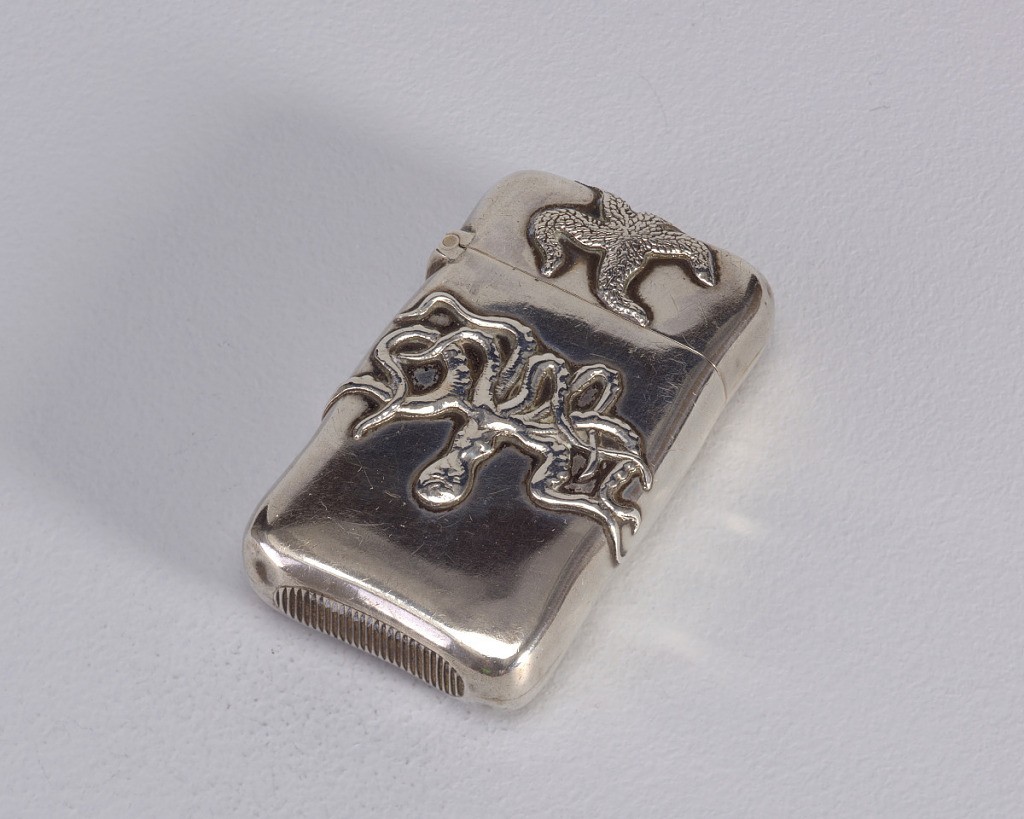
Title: Octopus and Sea Star
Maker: George W. Shiebler & Co., American, 1876 - 1910
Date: ca. 1880
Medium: Silver
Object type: Matchsafe
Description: Oblong, curved sides and corners, featuring raised decoration of upside-down octopus on body, starfish on lid, monogram "MR" on reverse. Lid hinged on side. Striker on bottom.